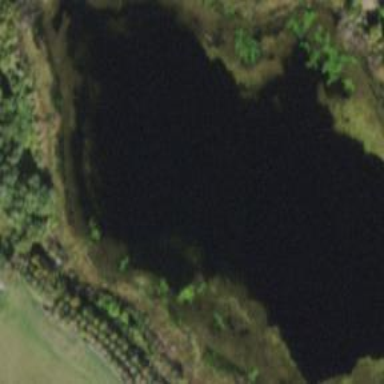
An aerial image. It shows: Pond surrounded by natural water.